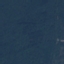
Land use / land cover class: Forest